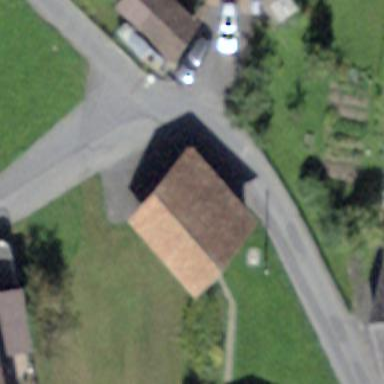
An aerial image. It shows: Barn.